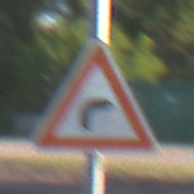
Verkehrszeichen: KurveRechts
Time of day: MorningAfternoon
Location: Outdoor (Urban)
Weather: Clear
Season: NotSpecified
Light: Natural